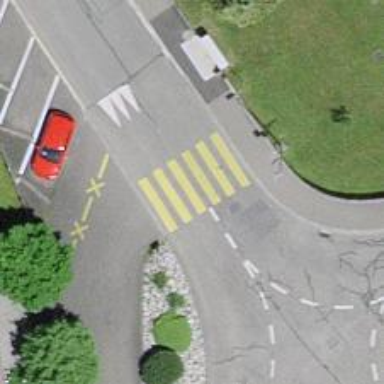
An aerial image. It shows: Zebra crossing on the road.